Aerial crown-view tile of a tropical tree (Barro Colorado Island, Panama), acquired 20250715:
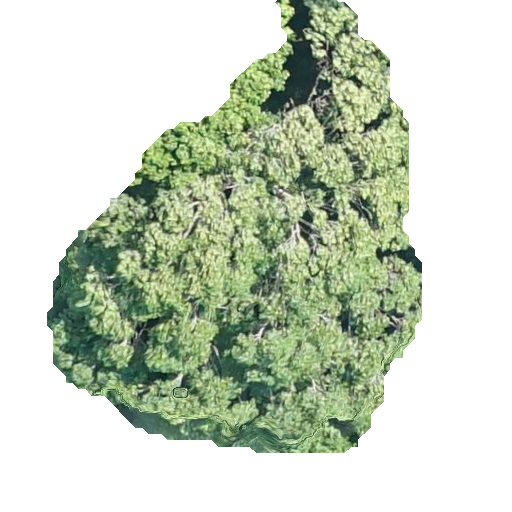
Species: Ocotea leptobotra
GBIF accepted scientific name: Ocotea leptobotra
Crown area: 169.429 m²